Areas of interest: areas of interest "Library"
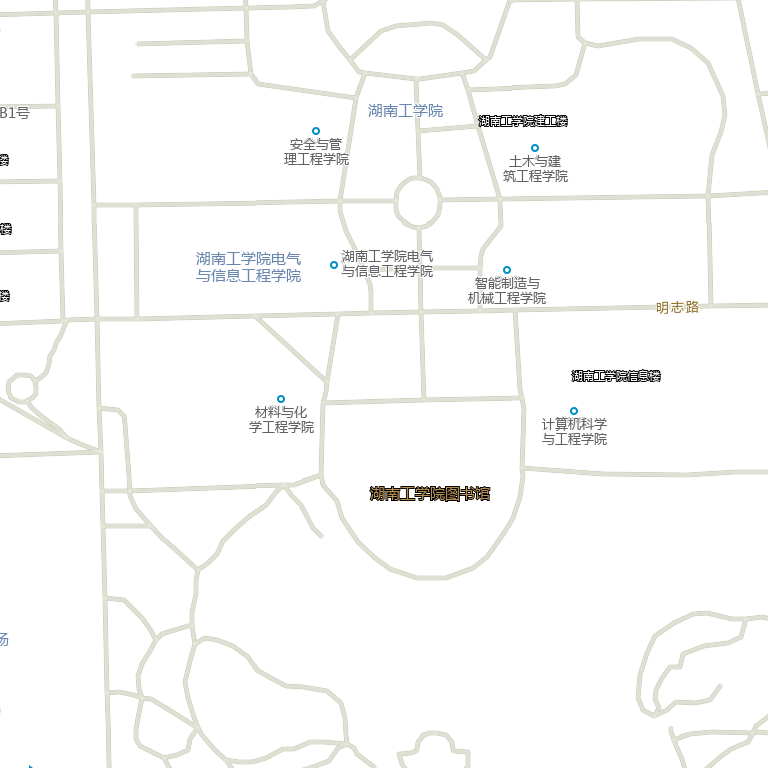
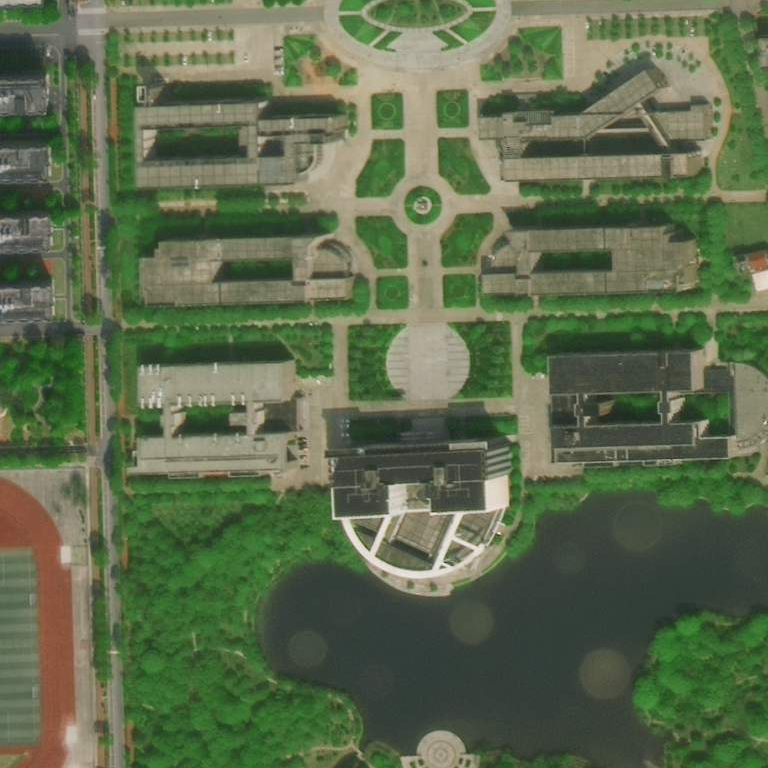